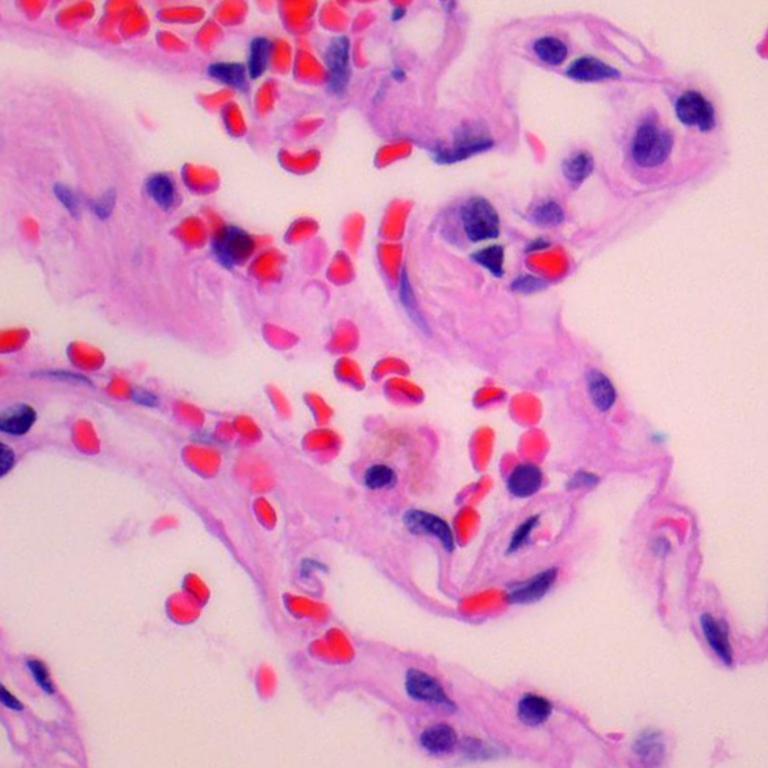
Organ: lung
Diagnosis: benign